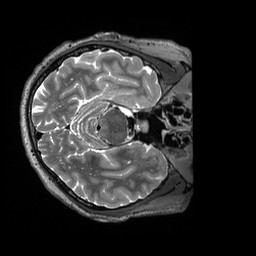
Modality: T2w
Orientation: axial
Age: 54
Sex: male
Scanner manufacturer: siemens
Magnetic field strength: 3 T
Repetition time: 3.2 s
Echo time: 0.564 s